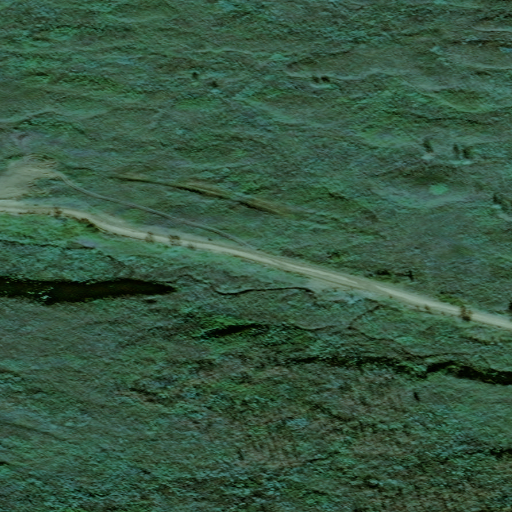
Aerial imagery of valley in Alaska named Pioneer Gulch containing only unknown